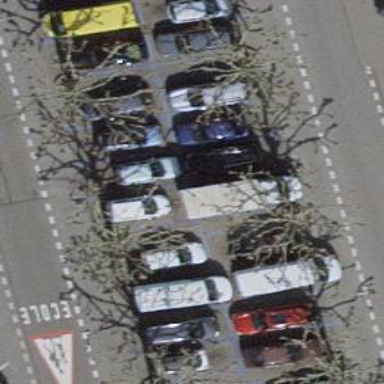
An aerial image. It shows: Bicycle parking area with stands available.